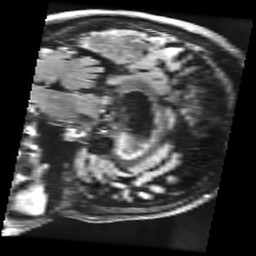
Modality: FLAIR
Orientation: sagittal
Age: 67
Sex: female
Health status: healthy
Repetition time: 12 s
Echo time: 0.09782 s